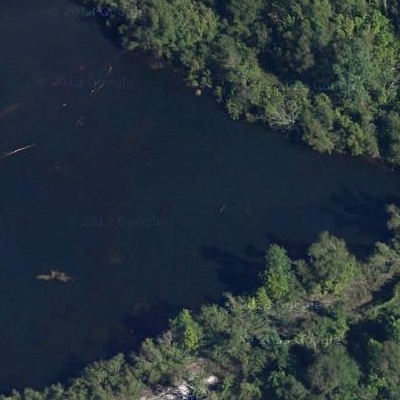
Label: RiverLake